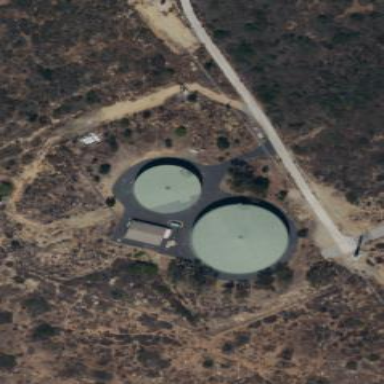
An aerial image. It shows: Water storage area.